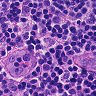
Metastatic tissue present: no